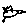
Label: bird